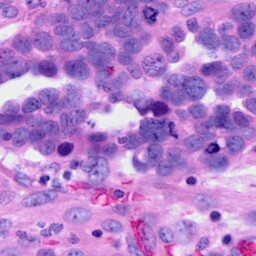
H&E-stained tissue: Ovarian